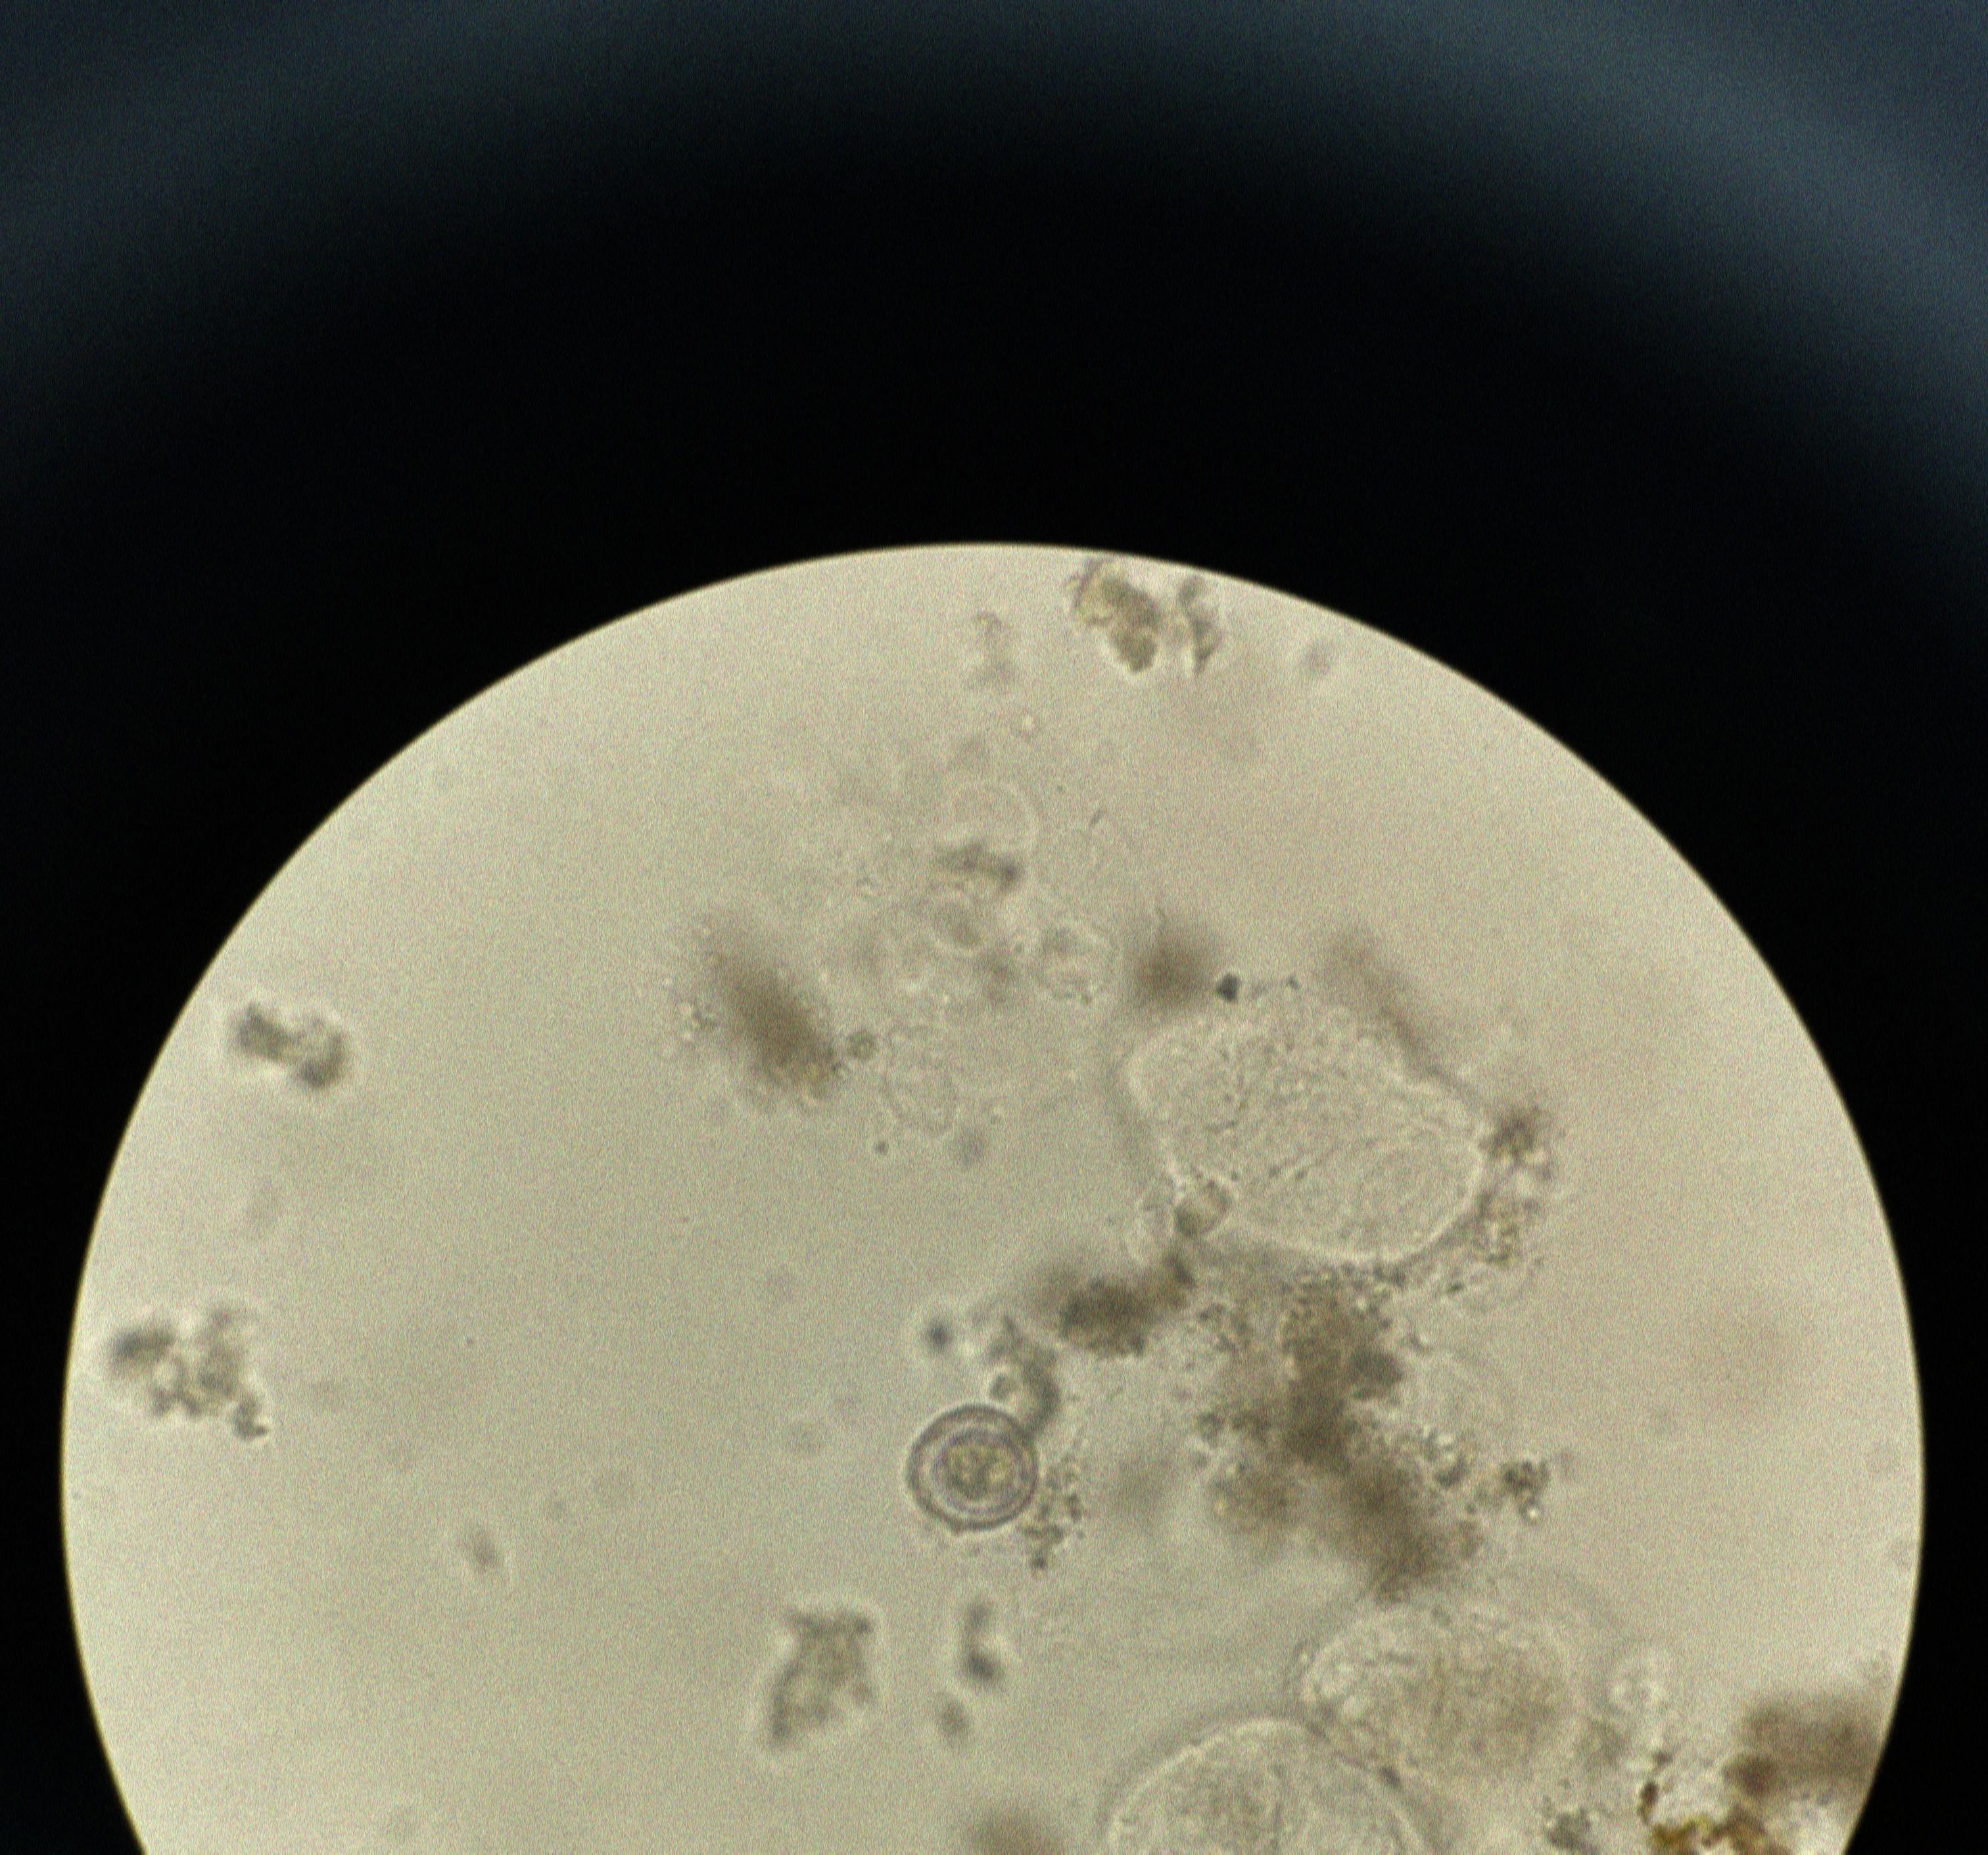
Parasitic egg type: Hymenolepis nana